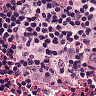
Metastatic tissue present: no